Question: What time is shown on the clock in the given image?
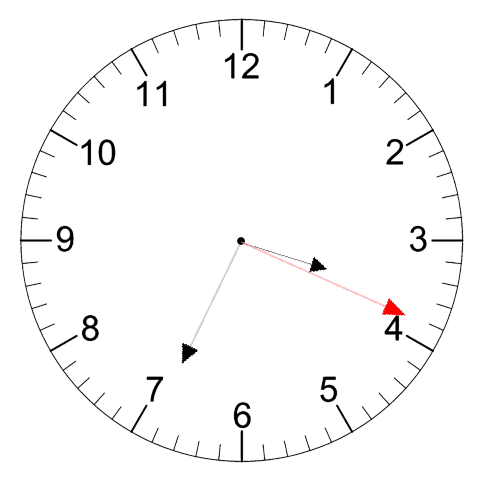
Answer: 03:34:19